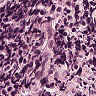
Metastatic tissue present: no